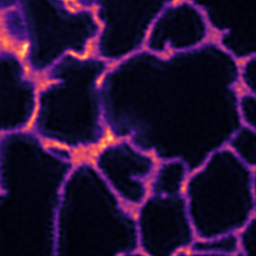
Label: Super-resolution ER image